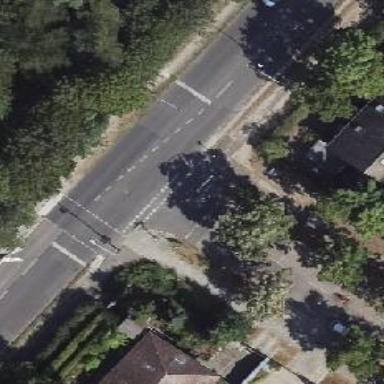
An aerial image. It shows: Road crossing with traffic signals.